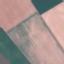
Label: AnnualCrop